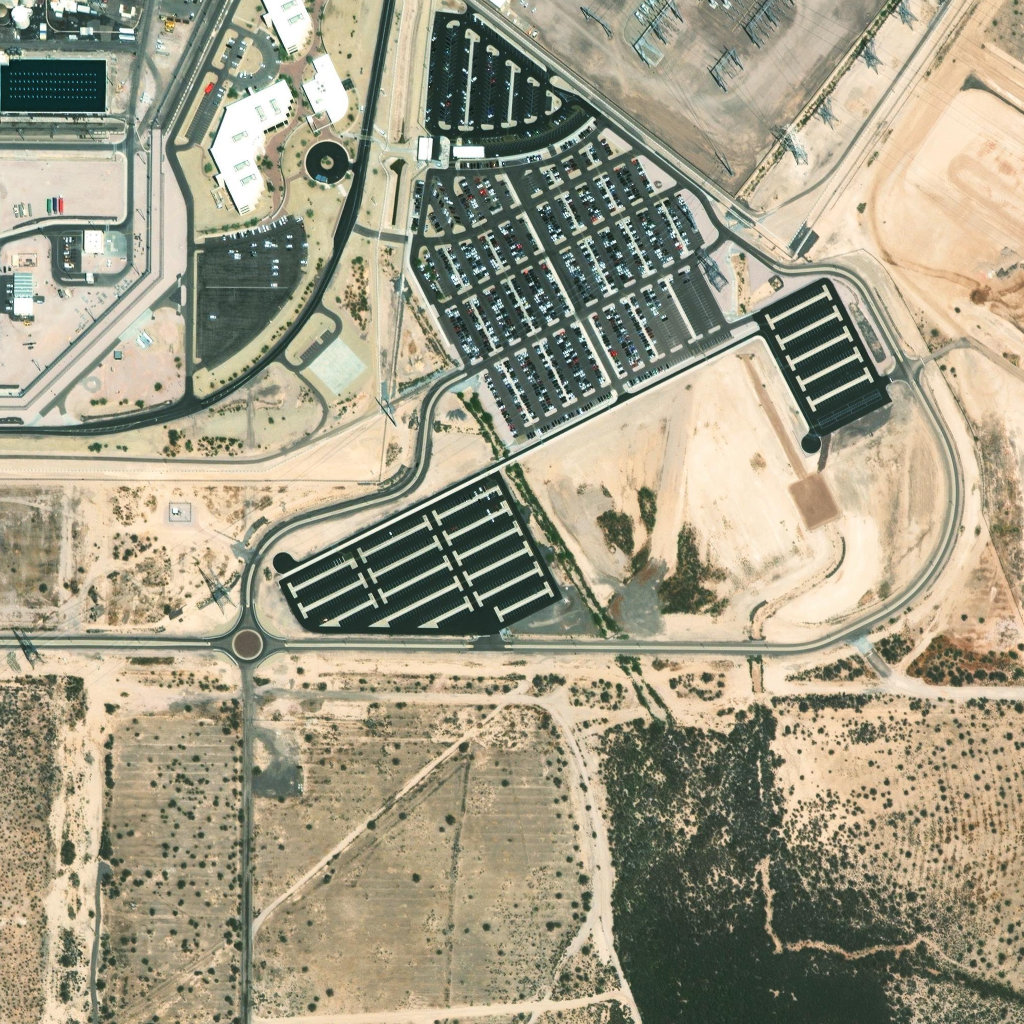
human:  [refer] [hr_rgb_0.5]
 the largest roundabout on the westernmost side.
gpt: <box>[[21, 60, 26, 65, 0]]</box>